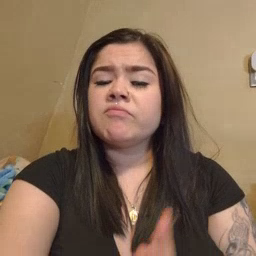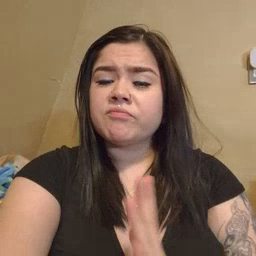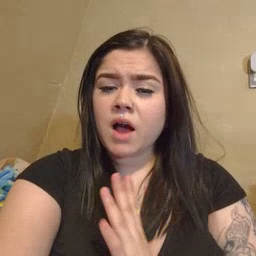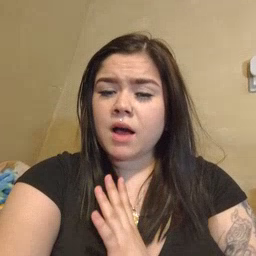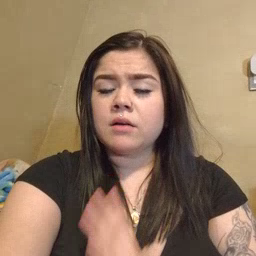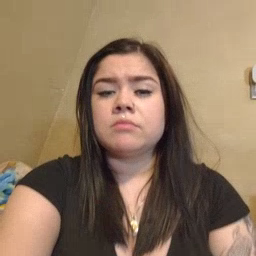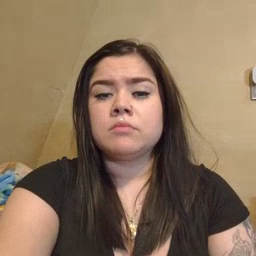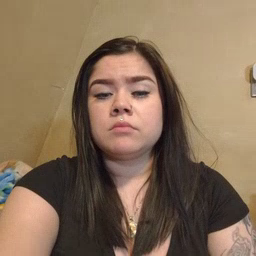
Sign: fine